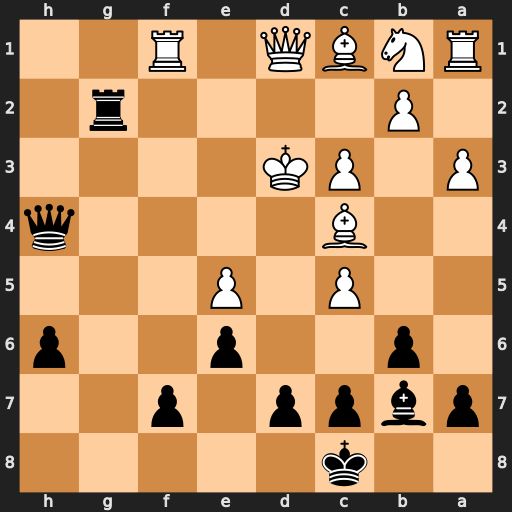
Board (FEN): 2k5/pbpp1p2/1p2p2p/2P1P3/2B4q/P1PK4/1P4r1/RNBQ1R2
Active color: b
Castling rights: -
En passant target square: -
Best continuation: Qe4#